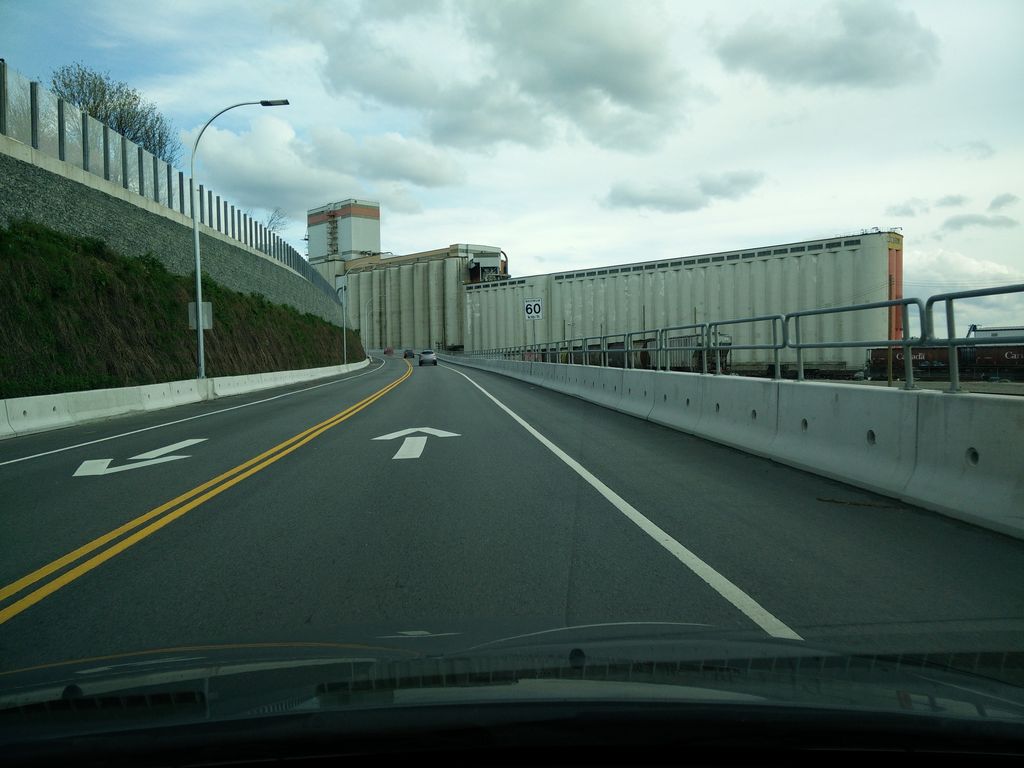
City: vancouver